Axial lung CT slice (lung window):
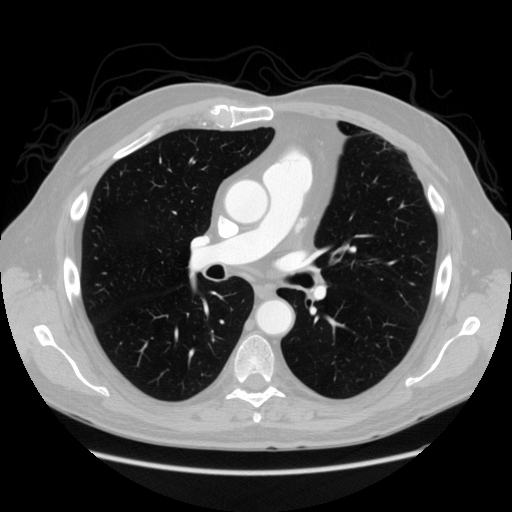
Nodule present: no